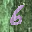
Label: 6